Question: I am new to C++ and am interested in writing a simple app to download an HTTP file from the internet and process the contents of it). Anyway, I found a library called libcurl online. I went to the following website:
<URL>
1. Should I download the source archive or the binary package (Win64 MinGW64)? What is the difference and pros/cons between using source archive vs binary pkg?
2. Should I use the curlcpp binding since I am writing a C++ app? How can I incorporate the curlcpp binding with this?
Anyway, I downloaded curl-7.34.0.zip (Source Archive) and inside, it contains many folders. I suspect that the folders that I would need to include are:
- - -
I used CodeBlocks IDE. I "recursively added" the folder "include/curl" into my project. It looks like this:

My main.cpp contains the following code (taken from the sample app on the website):
'''
#include <iostream>
#include <stdio.h>
#include "curl/curl.h"
using namespace std;
int main()
{
CURL *curl;
CURLcode res;
curl = curl_easy_init();
if(curl) {
curl_easy_setopt(curl, CURLOPT_URL, "http://example.com");
/* example.com is redirected, so we tell libcurl to follow redirection */
curl_easy_setopt(curl, CURLOPT_FOLLOWLOCATION, 1L);
/* Perform the request, res will get the return code */
res = curl_easy_perform(curl);
/* Check for errors */
if(res != CURLE_OK)
fprintf(stderr, "curl_easy_perform() failed: %s
",
curl_easy_strerror(res));
/* always cleanup */
curl_easy_cleanup(curl);
}
return 0;
}
'''
I received the following error message when trying to build/compile.
'''
undefined reference to '_imp__curl_easy_init'
undefined reference to '_imp__curl_easy_setopt'
undefined reference to '_imp__curl_easy_perform'
undefined reference to '_imp__curl_easy_strerror'
undefined reference to '_imp__curl_easy_cleanup'
'''
I am not sure what I am missing or if my folder directory is being used incorrectly. Do you have any suggestion to help me build this via Source Archive or Binary Package? Thanks.
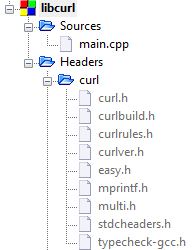
Answer: There are several problems here:
1. Never. ABSOLUTELY never add headers from library directly to your project. Copy them to your include catalog.
2. #include <curl.h>: you use <> which means - search in include catalog. Try replacing it with: #include "curl.h" - which means search through project and include catalog.
But you should do nr. 1 -as this code is not part of your project. It is part of curl project.
As posted in comment - it depends where you actually put the headers. If you put them in 'include\curl' directory, then use '#include "curl/curl.h"'.
You need to specify .lib references.
When you use curl you don't compile it. It is already compiled by some genius guys from curl to the form of '.dll's. Your program doesn't know how to use them unless you tell it how to. To do that you must change your linker options - by providing so called 'lib' files. 'lib' files are there to tell linker which '.dll's it should use.
I assume you have your curl catalog. Apart from 'include' there should also be 'lib'. Now what you need to do is to tell linker that you need 'libcurl.a' from 'lib' catalog of curl. Go ahead: . In 'Link libraries' section specify the path to 'libcurl.a'.